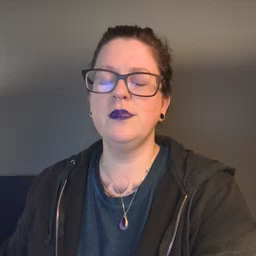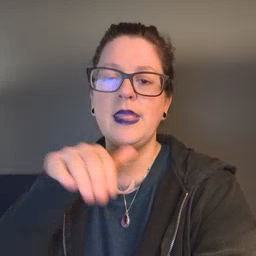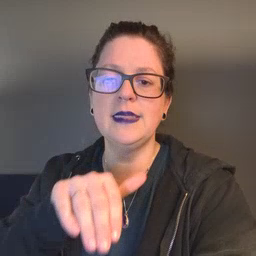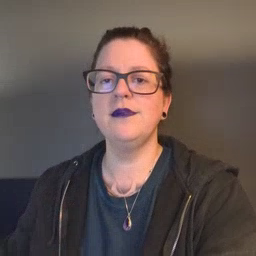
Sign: night